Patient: sex F, age 51
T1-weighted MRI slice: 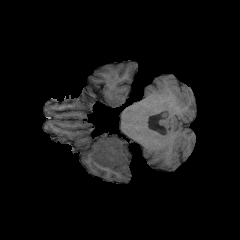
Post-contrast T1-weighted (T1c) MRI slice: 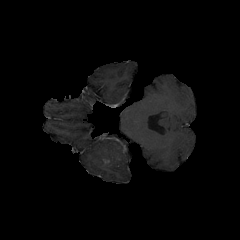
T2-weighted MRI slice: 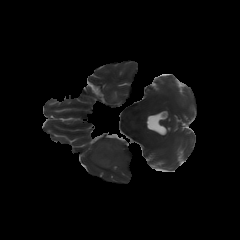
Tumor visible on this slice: yes
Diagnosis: Glioblastoma, IDH-wildtype
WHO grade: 4